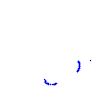
Particle: proton